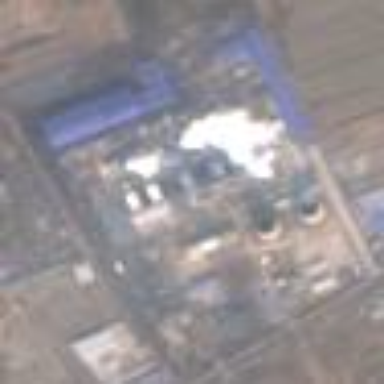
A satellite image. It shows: Industrial area with coal-powered plant.